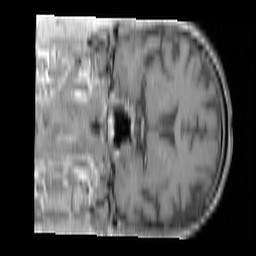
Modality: T1w
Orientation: coronal
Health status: ill
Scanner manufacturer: siemens
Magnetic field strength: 3 T
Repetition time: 0.44 s
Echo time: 0.00266 s